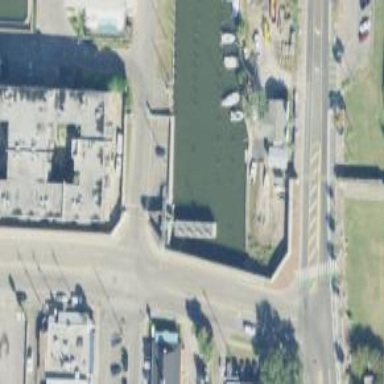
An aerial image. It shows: Lock gate on waterway.